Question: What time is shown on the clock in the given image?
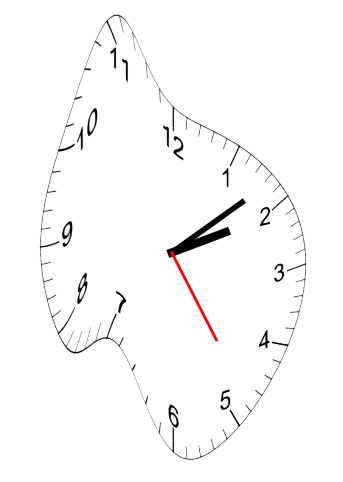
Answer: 02:08:24